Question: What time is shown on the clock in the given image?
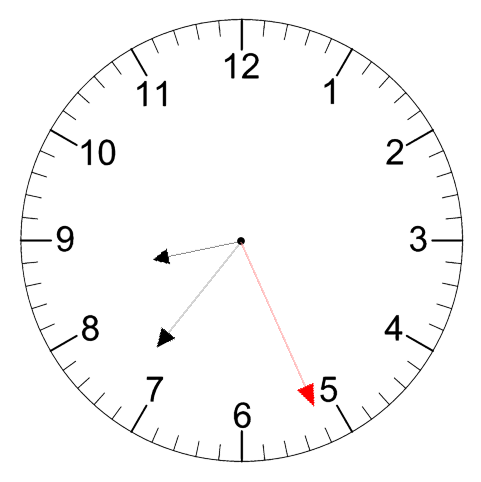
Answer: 08:36:26